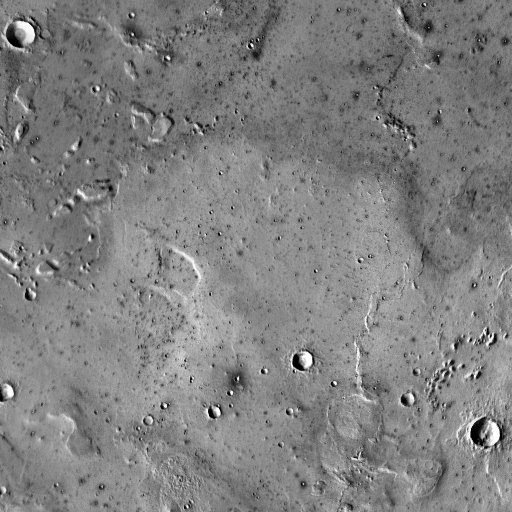
Crater classes present: Background, Other